Brain MRI, t2w sequence, axial 2D slice.
Patient: age 29, sex F, weight 95 kg, height 1.95 m
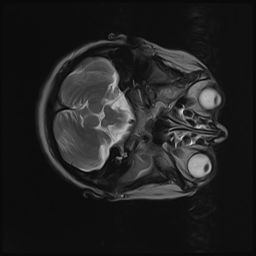